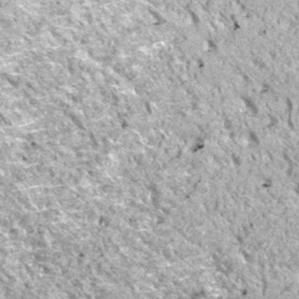
Label: frost